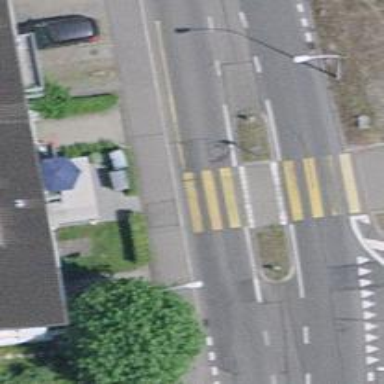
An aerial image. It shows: Footway with zebra crossing.